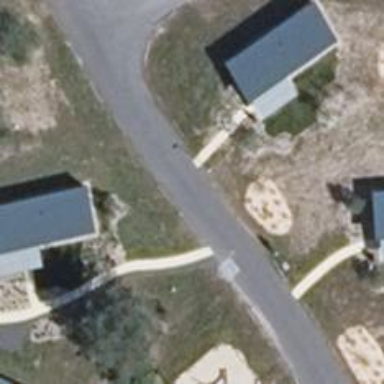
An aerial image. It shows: Concrete footway.